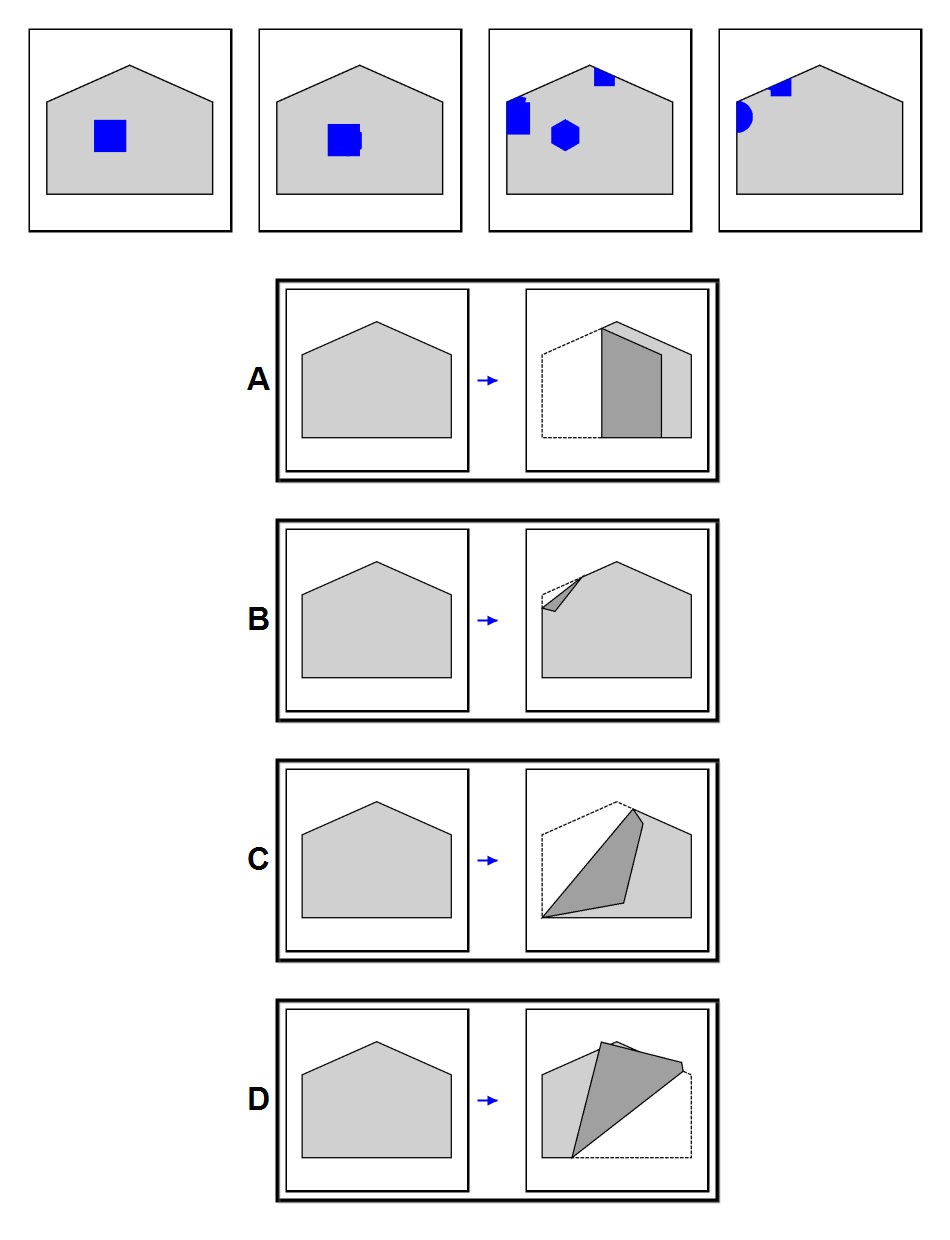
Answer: B